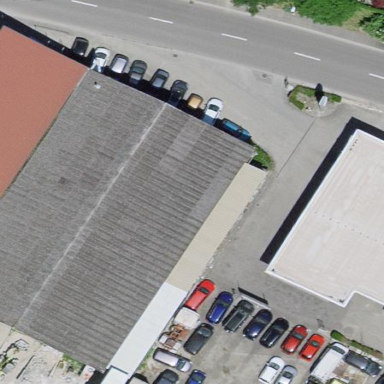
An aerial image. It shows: Group of garages.